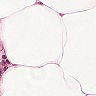
Metastatic tissue present: no